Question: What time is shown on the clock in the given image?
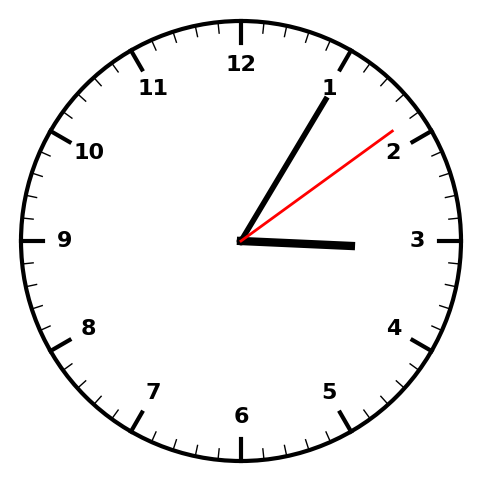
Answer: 03:05:09